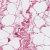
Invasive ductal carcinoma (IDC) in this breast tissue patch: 0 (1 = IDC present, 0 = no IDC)